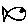
Label: fish